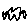
Label: zigzag